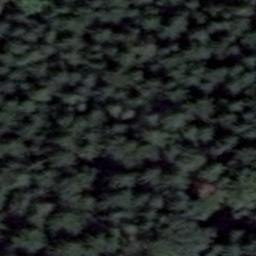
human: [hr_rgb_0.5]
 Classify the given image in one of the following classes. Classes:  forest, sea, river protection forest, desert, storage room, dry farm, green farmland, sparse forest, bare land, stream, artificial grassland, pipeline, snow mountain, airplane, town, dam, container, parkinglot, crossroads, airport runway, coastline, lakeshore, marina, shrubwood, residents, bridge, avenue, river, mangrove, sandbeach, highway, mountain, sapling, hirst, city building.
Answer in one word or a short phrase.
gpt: forest